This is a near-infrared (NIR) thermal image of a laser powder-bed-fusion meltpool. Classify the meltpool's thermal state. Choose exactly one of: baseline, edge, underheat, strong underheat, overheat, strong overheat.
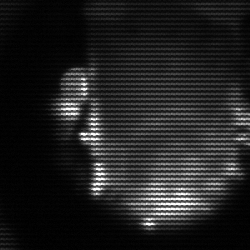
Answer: baseline